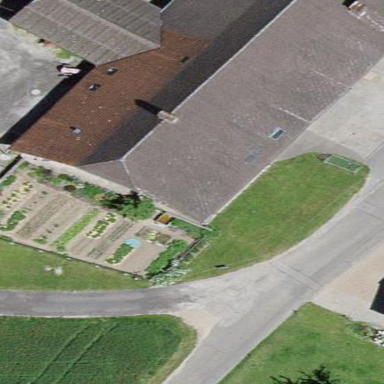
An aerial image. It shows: Farm building.